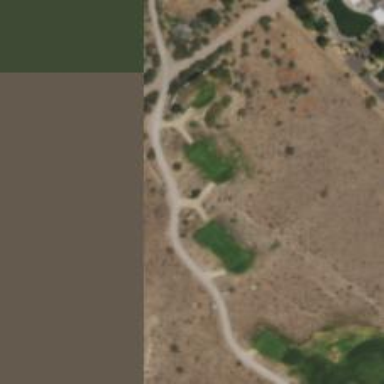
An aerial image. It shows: Service road used as golf cart path.